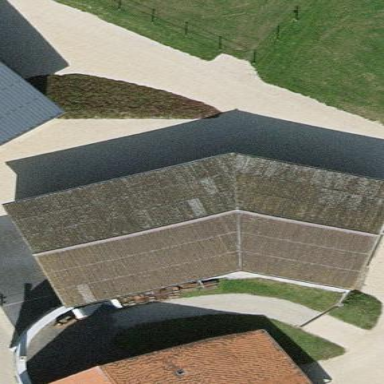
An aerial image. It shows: Simple and straightforward house.